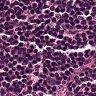
Metastatic tissue present: no